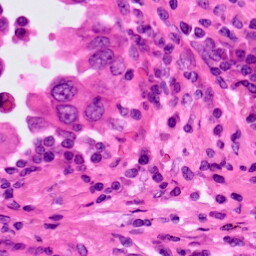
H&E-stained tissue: Lung